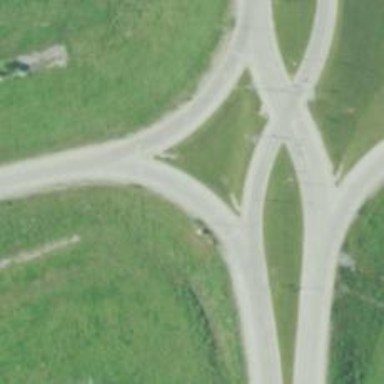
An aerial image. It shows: Motorway link with Diverging Diamond Interchange (DDI) junction.